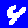
Digit: 4